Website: lowes
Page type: receipt
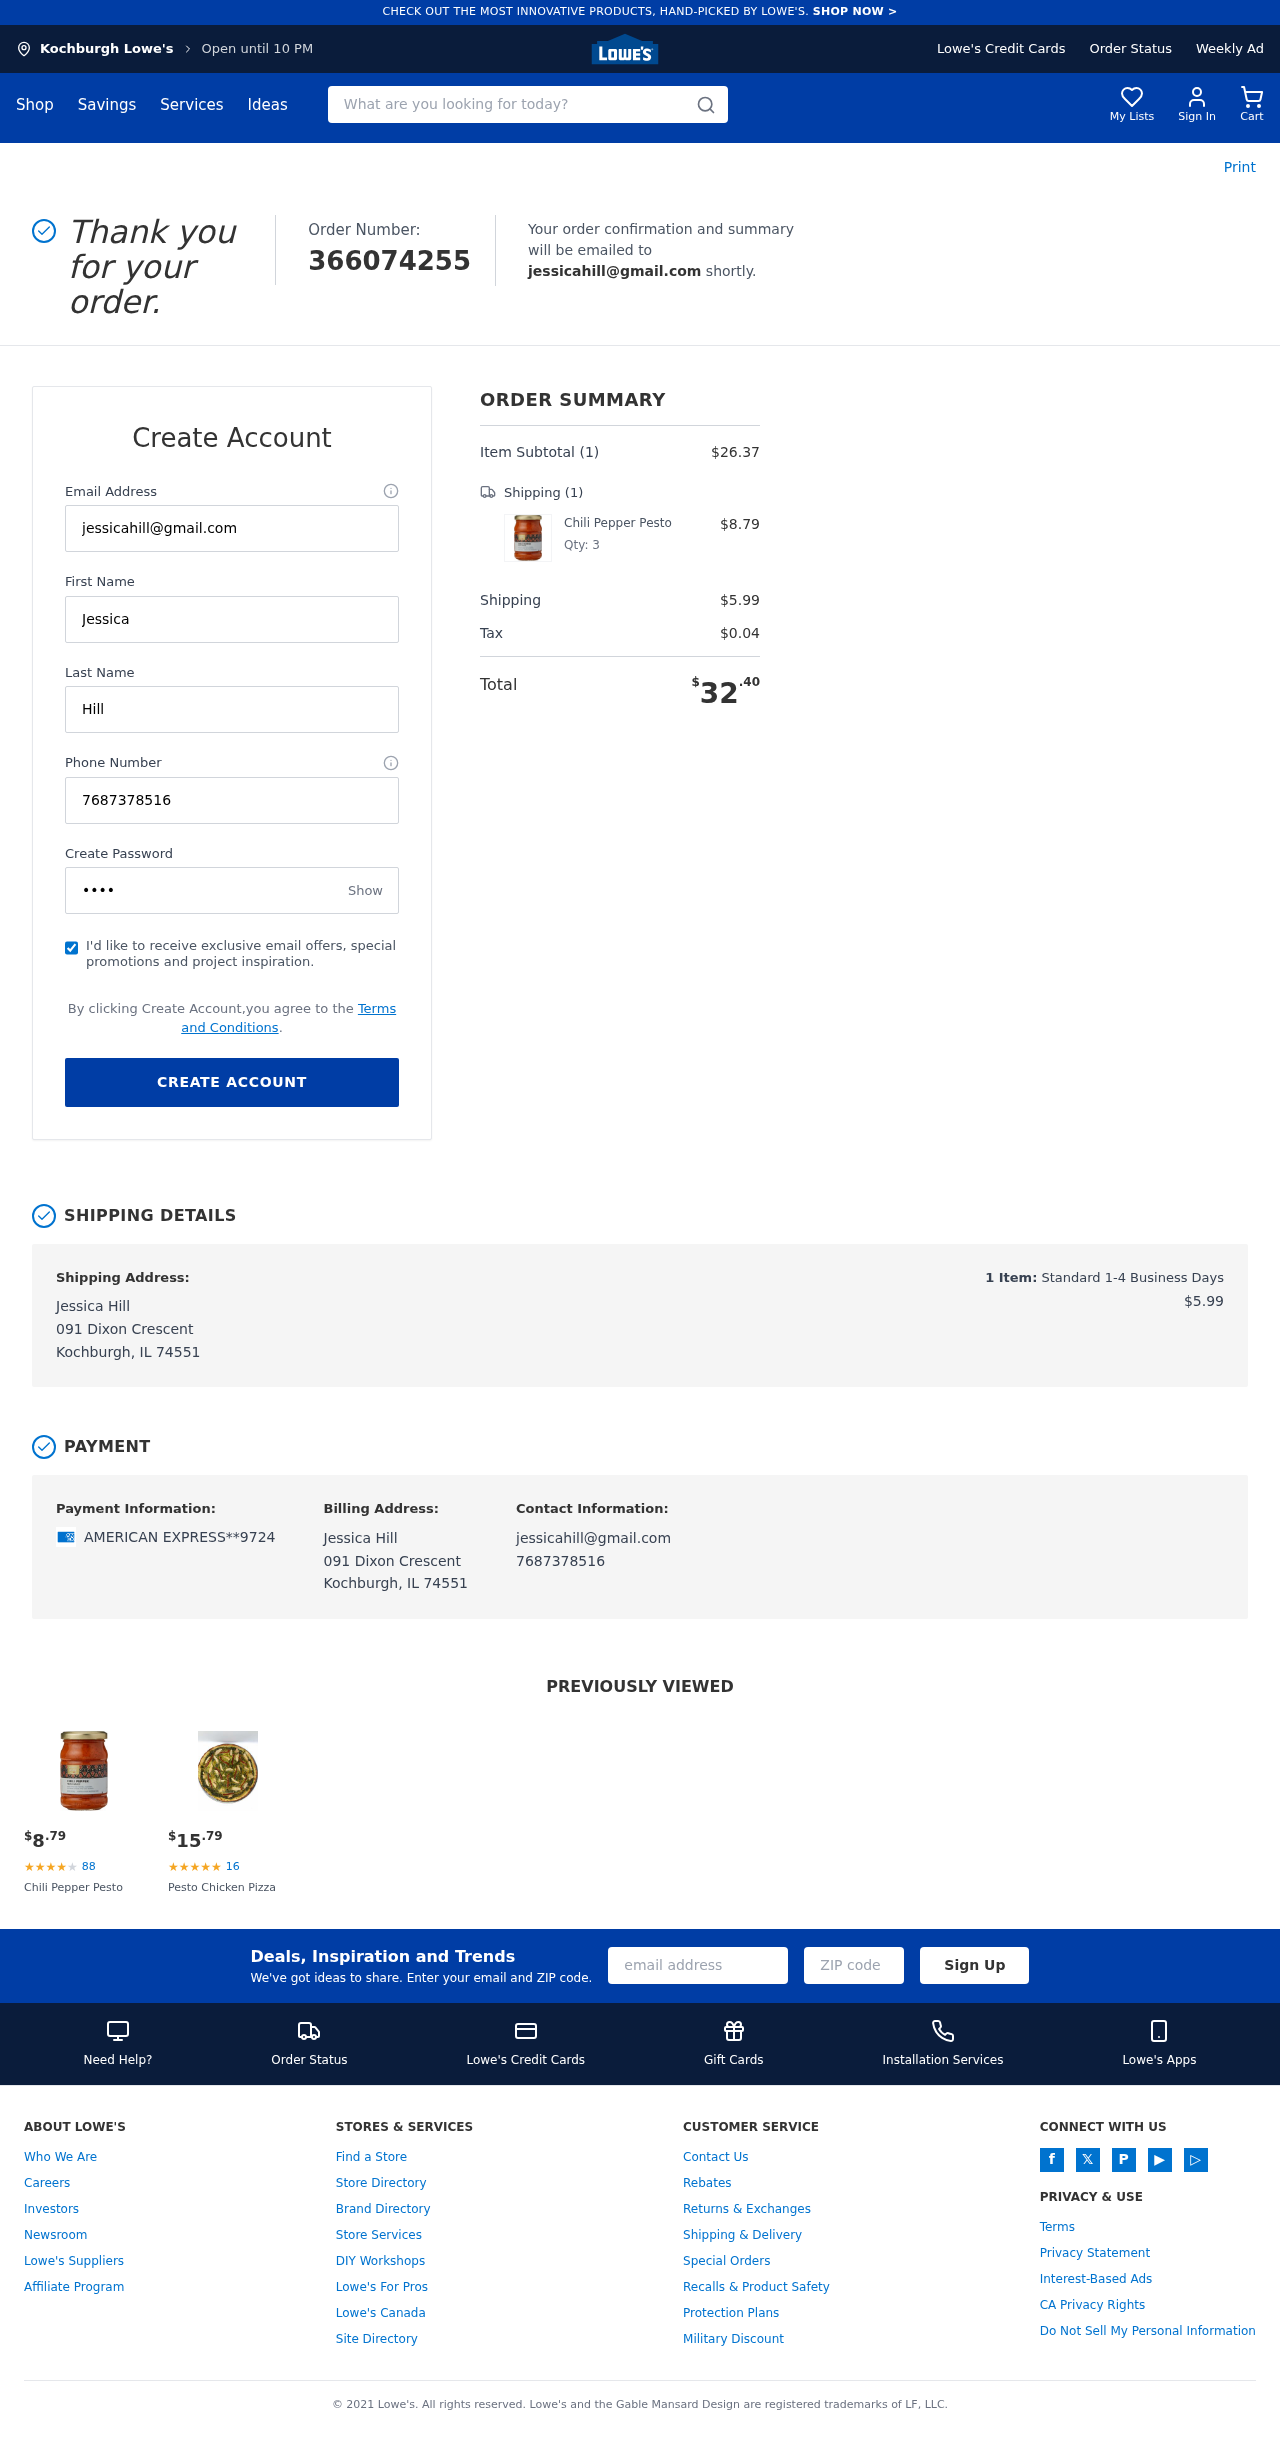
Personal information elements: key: PII_CARD_LAST4
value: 9724
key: PII_CARD_TYPE
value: AMERICAN EXPRESS
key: PII_CITY
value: Kochburgh
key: PII_EMAIL
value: jessicahill@gmail.com
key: PII_FULLNAME
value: Jessica Hill
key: PII_PHONE
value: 7687378516
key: PII_STREET
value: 091 Dixon Crescent
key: PII_FIRSTNAME
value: Jessica
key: PII_LASTNAME
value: Hill
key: PII_CITY_STATE_ZIP
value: Kochburgh, IL 74551
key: PII_FULLNAME2
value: Jessica Hill
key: PII_FULLNAME3
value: Jessica Hill
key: PII_FIRSTNAME2
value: Jessica
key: PII_FIRSTNAME3
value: Jessica
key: PII_LASTNAME2
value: Hill
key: PII_LASTNAME3
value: Hill
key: PII_FIRSTNAME_DERIVED
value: Jessica
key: PII_LASTNAME_DERIVED
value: Hill
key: PII_FULLNAME_DERIVED
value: Jessica Hill
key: PII_NAME_FULL_DERIVED
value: Jessica Hill
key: PII_POSTCODE
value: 74551
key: PII_STATE_ABBR
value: IL
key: PII_POSTCODE_FULL
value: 74551
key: PII_CITY_STATE
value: Kochburgh, IL
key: PII_POSTCODE_NUMERIC
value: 74551
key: PII_EMAIL2
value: jessicahill@gmail.com
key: PII_EMAIL3
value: jessicahill@gmail.com
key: PII_PHONE_LINE
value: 8516
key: PII_PHONE_SUFFIX
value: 8516
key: PII_PHONE2
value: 7687378516
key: PII_PHONE3
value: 7687378516
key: PII_PHONE_NUMERIC
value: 7687378516
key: PII_PHONE_LINE_NUMERIC
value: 8516
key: PII_PHONE_SUFFIX_NUMERIC
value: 8516
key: PII_PHONE2_NUMERIC
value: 7687378516
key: PII_PHONE3_NUMERIC
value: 7687378516
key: PII_PHONE_DIGITS
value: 7687378516
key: PII_PHONE_LAST4
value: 8516
Product elements: key: PRODUCT1_NAME
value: Chili Pepper Pesto
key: PRODUCT1_PRICE
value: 8.79
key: PRODUCT1_QUANTITY
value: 3
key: PRODUCT2_NAME
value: Pesto Chicken Pizza
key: PRODUCT2_NUM_RATINGS
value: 16
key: PRODUCT2_PRICE
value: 15.79
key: PRODUCT1_PRICE2
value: $8.79
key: PRODUCT1_RATING2
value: ★
★
★
★
★
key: PRODUCT1_NUM_RATINGS2
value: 88
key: PRODUCT1_NAME2
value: Chili Pepper Pesto
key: PRODUCT2_RATING
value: ★
★
★
★
★
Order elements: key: ORDER_ID
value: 366074255
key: ORDER_NUM_ITEMS
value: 1
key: ORDER_SUBTOTAL
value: $26.37
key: ORDER_NUM_ITEMS2
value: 1
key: ORDER_SHIPPING_COST
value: $5.99
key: ORDER_TAX
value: $0.04
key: ORDER_TOTAL
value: $32.40
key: ORDER_NUM_ITEMS3
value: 1
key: ORDER_SHIPPING_COST2
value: $5.99
Search elements: key: HEADER_SEARCH
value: What are you looking for today?